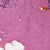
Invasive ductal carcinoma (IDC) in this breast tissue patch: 0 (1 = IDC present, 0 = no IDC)